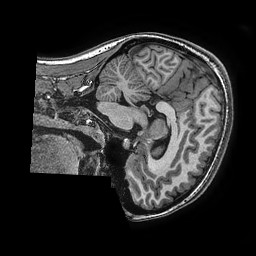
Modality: T1w
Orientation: sagittal
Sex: female
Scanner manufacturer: ge
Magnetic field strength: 3 T
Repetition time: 0.0077 s
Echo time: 0.003436 s